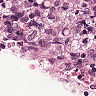
Metastatic tissue present: yes